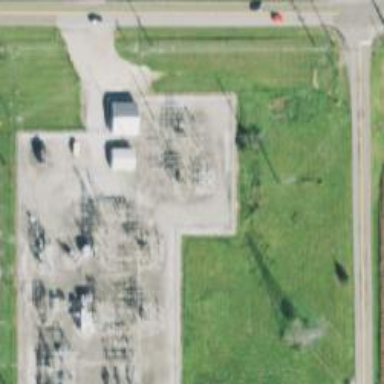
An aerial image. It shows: Switch for power supply.